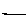
Label: line